Question: Part of the App I am developing will have an image viewer section. Below is a screenshot of how the view is laid out.

I want the bottom to be horizontally scrollable throughout the images. I am not 100% how I would go about this and would really appreciate any advise/tutorials/answers. I know I will need to store my images in an array (which I will populate from my CoreData instance) and populate them into the mini image views but I don't know how I can 're-use' the image views as I scroll through, to save on memory. I have had a look at the WWDC video for 'Designing Apps with Scroll Views' but this isn't exactly what I am trying to achieve, as I have multiple image views on the view at once.
Any help would be very much appreciated, I am quite new to iOS Development just so you know. Thanks guys!
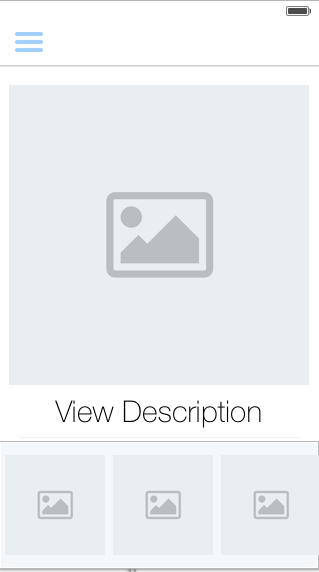
Answer: Have a look at UICollectionView as it's pretty much designed for what you're trying to achieve.